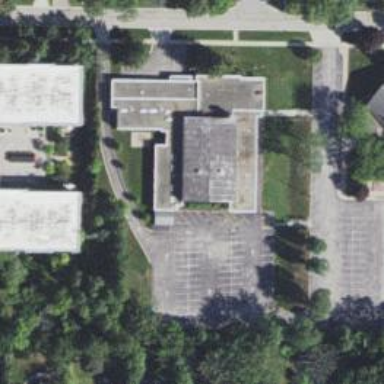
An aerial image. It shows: Parking space.